Field crop: maize
Growth stage: 2
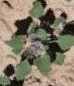
Species: chenopodium